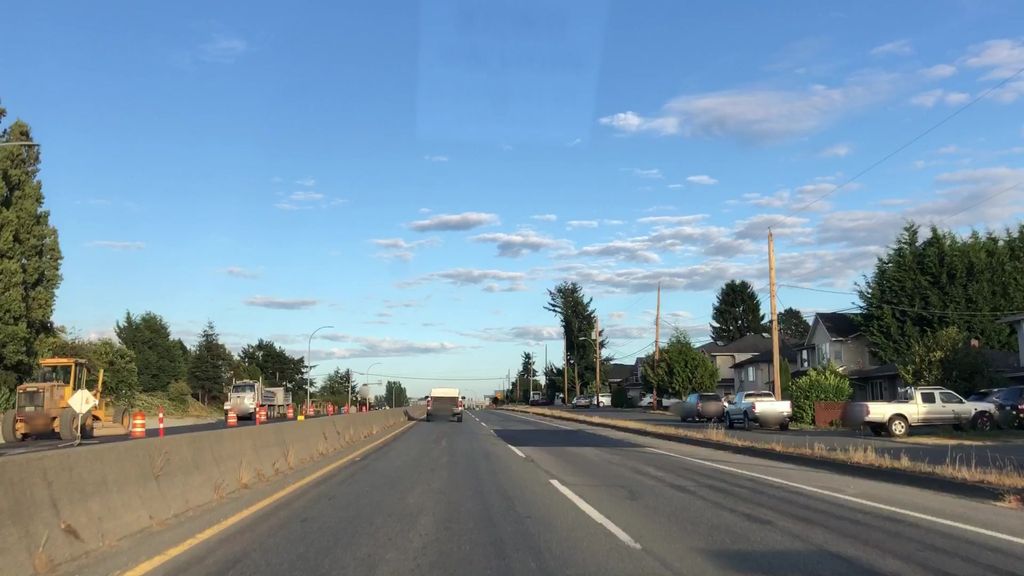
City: victoria